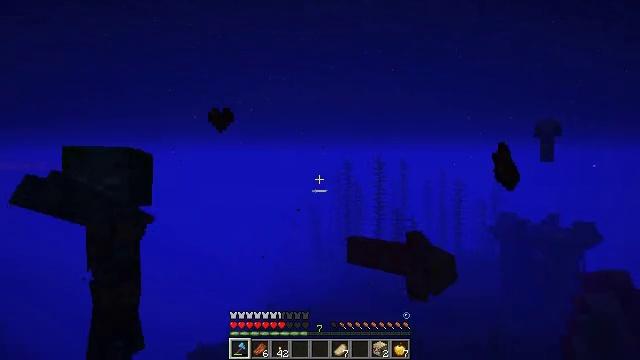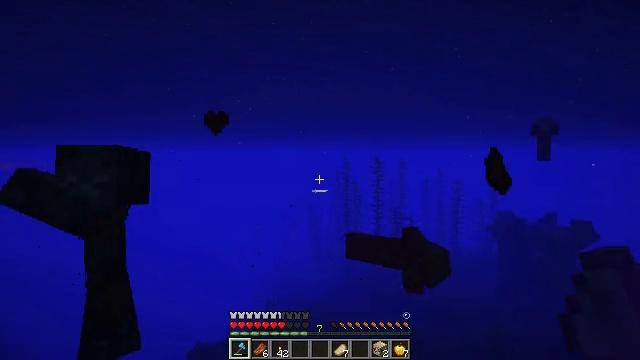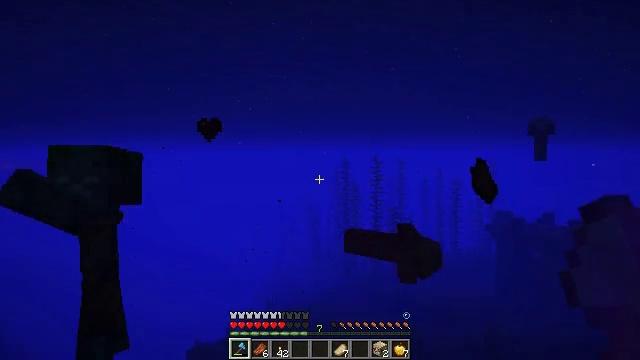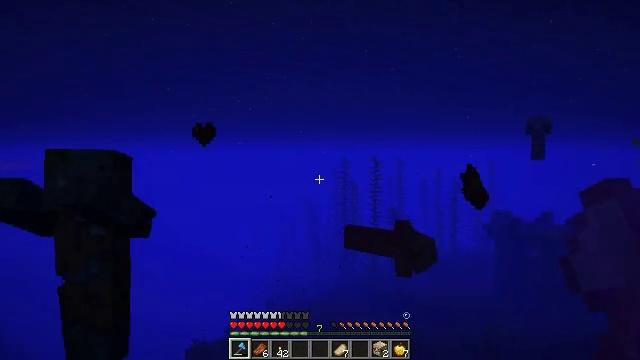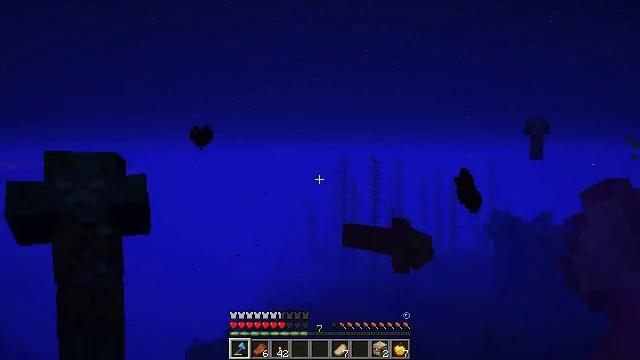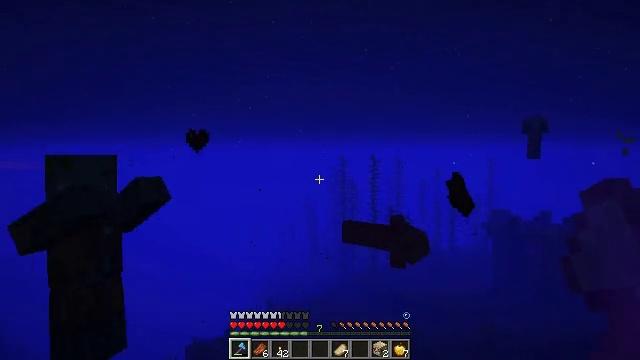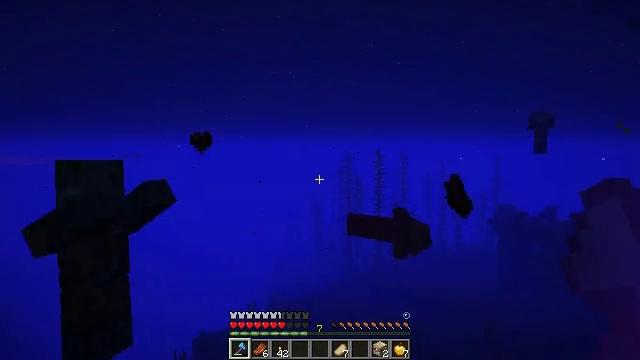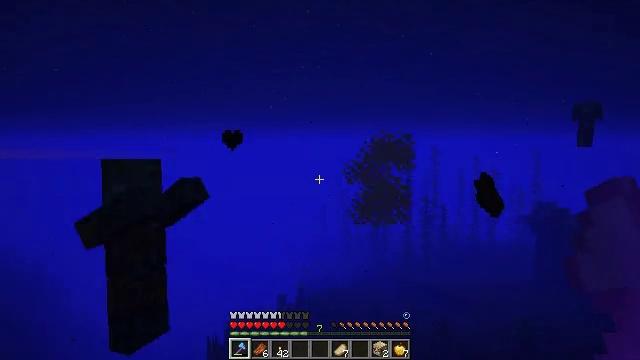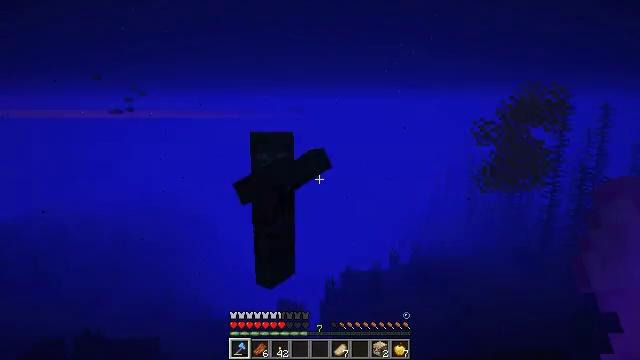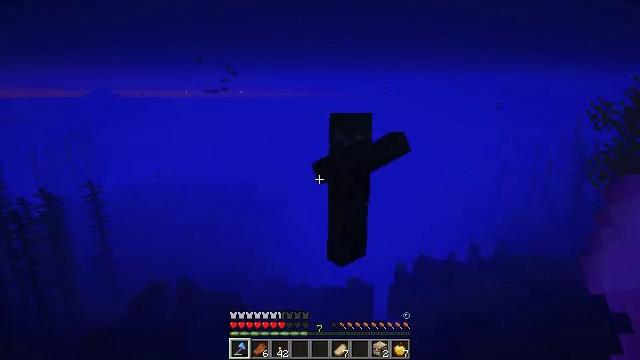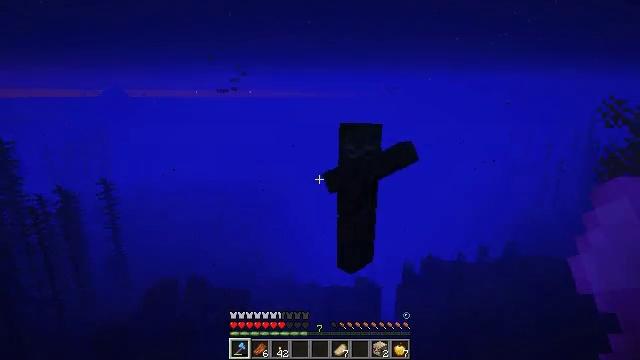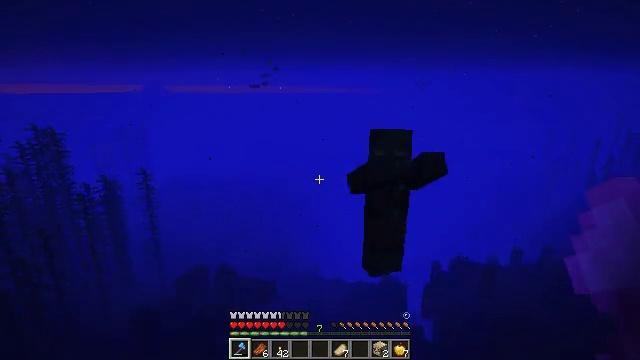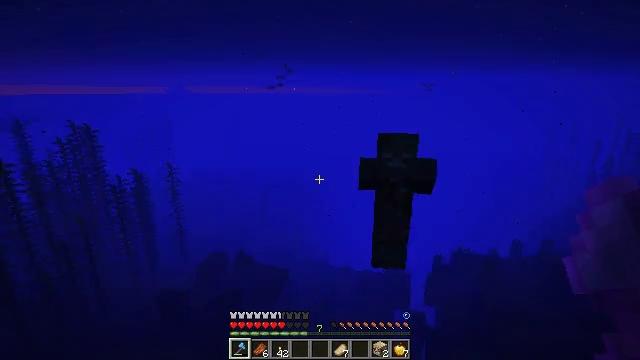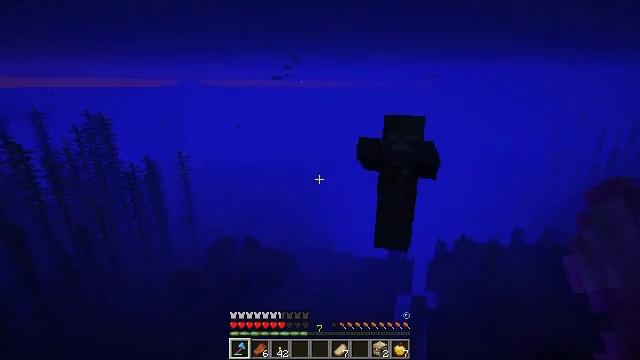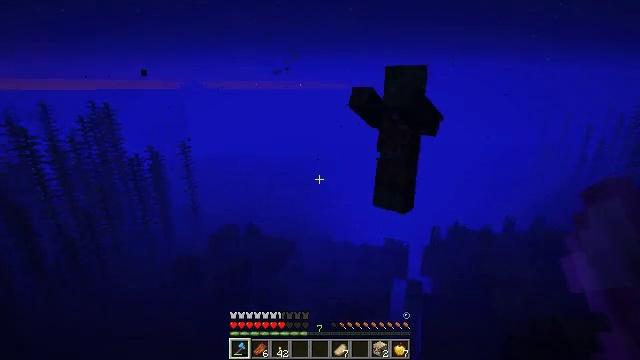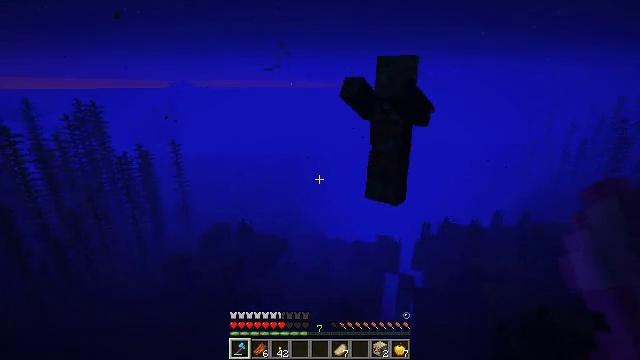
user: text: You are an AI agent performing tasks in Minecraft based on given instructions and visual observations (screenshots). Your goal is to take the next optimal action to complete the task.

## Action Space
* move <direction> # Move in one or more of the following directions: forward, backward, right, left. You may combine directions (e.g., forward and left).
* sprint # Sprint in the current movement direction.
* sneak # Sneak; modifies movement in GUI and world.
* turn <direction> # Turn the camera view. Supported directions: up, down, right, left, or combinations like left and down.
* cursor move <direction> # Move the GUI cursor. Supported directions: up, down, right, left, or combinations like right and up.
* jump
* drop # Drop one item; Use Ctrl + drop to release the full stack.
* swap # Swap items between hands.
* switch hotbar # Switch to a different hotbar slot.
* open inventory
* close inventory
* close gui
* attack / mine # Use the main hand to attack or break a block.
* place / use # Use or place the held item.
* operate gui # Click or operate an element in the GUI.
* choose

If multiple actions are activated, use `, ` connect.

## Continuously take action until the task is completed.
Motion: motion action
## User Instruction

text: Combat the drowned.
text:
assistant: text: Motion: move back and move right
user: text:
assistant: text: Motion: move back and move right
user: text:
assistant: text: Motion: move back and move right
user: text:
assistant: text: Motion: move back and move right
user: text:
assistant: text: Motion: move back
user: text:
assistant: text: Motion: move back, turn left
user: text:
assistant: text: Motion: move back, turn left and down
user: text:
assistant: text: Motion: move back, turn left and down
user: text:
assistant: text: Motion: turn left and down
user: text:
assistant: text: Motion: sprint, turn left
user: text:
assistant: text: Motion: move forward, sprint, turn left
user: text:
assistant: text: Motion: move forward, sprint, turn left
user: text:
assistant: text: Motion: move forward, sprint, turn left and down
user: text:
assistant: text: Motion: move forward, sprint
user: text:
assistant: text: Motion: move forward, sprint, turn right
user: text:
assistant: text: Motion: move forward, sprint, turn right and down
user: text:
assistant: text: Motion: move forward, sprint, turn right and up
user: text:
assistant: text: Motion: move forward, sprint, turn right and up
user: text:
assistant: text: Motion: move forward, sprint, turn right and up
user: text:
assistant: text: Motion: move forward, sprint, turn up, attack / mine
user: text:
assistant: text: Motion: turn left and up, attack / mine
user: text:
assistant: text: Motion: move back, turn up
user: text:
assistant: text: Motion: move back
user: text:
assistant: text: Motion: move back
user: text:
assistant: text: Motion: move back
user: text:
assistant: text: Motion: move back
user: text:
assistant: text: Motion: move back
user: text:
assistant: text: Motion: move back, turn right
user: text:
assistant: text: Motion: move back and move left, turn right
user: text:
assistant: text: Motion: move back and move left, turn right and down